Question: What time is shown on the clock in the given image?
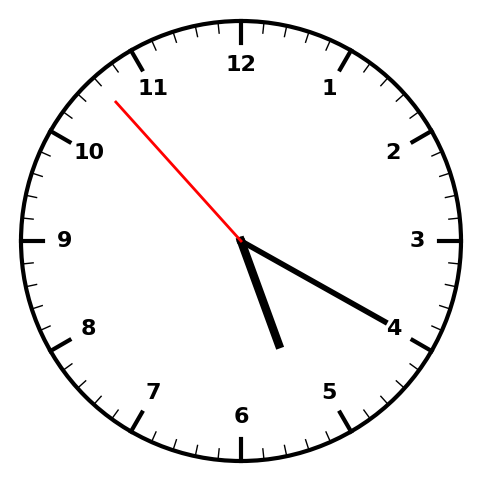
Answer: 05:19:53